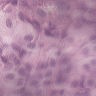
Metastatic tissue present: yes